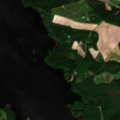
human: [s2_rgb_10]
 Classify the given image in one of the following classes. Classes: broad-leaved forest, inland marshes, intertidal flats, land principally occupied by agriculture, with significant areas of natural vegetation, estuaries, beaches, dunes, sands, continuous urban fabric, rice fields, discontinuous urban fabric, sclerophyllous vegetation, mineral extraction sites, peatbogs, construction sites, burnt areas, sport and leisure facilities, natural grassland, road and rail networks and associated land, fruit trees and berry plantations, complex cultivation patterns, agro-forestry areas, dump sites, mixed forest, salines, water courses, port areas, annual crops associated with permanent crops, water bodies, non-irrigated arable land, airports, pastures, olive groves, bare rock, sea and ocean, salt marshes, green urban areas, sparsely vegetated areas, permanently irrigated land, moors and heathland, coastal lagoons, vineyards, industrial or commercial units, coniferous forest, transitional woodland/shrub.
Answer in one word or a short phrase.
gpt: land principally occupied by agriculture, with significant areas of natural vegetation, mixed forest, water bodies